Question: I am trying to do a very basic example. A datetimepicker with a binding to a simple text.
'''
<body ng-app="testApp">
<div ng-controller="testCtrl as ctrl">
<p><h1>{{ctrl.text}}</h1></p>
<p>-----------------------------</p>
<input id="datetimepicker" type="text">
<p>{{ctrl.result}}</p>
</div>
</body>
'''
'''
var testController = angular.module('testApp.testModule', []);
testController.controller('testCtrl', [function () {
var myScope = this;
myScope.text = '#### Controls binding test ####';
jQuery('#datetimepicker').datetimepicker({
onChangeDateTime: function (dp, $input) {
myScope.$apply(function () {
myScope.result = $input.val();
});
}
});
}]);
'''
When I run the following exception is raised:

<URL>
I am using the alternative 'new' control naming using a var scope instead of $scope, and tried to just replace $scope with myScope, but with no success.
AngularJS v1.2.24
jQuery DateTimePicker plugin v2.2.5
jQuery JavaScript Library v2.1.1
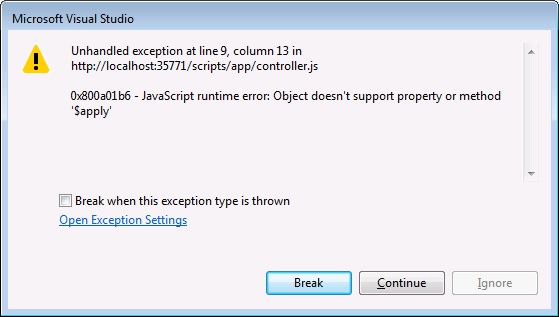
Answer: this should do the job
'''
var testController = angular.module('testApp.testModule', []);
testController.controller('testCtrl', [ '$scope', function ($scope) {
this.text = '#### Controls binding test ####';
var vm = this; //viewModel
jQuery('#datetimepicker').datetimepicker({
onChangeDateTime: function (dp, $input) {
$scope.$apply(function () {
vm.result = $input.val();
});
}
});
}]);
'''